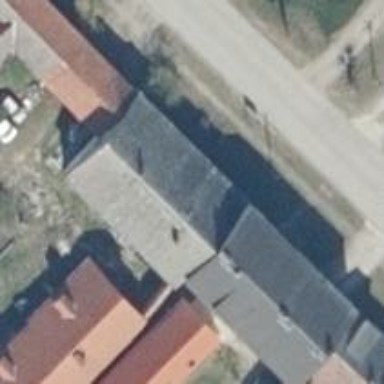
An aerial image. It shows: Agricultural building with gabled roof.